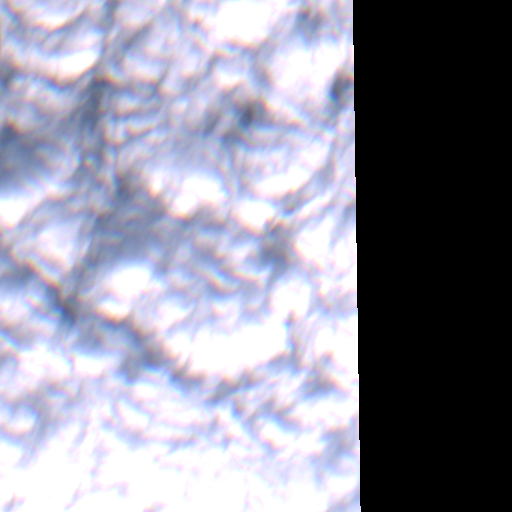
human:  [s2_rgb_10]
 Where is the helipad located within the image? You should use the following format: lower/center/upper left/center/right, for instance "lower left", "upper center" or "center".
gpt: The helipad is located in the upper center of the image.
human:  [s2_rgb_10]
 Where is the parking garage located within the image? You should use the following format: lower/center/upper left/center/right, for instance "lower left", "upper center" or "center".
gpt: The parking garage is located in the upper left of the image.
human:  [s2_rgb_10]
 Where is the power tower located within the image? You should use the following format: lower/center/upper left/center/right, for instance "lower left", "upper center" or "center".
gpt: The power tower is located in the lower left of the image.
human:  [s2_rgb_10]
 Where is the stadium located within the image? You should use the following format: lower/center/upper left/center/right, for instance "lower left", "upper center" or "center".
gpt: The stadium is located in the upper left of the image.
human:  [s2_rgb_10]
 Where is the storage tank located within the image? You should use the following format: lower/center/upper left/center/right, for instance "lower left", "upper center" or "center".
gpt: The storage tank is located in the upper left of the image.
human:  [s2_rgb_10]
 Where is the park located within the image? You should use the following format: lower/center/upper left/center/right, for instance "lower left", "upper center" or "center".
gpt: There is no park in the image.